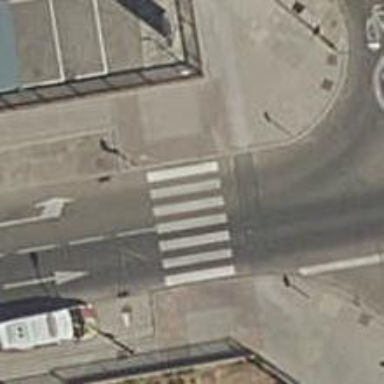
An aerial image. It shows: Marked crossing on the road.